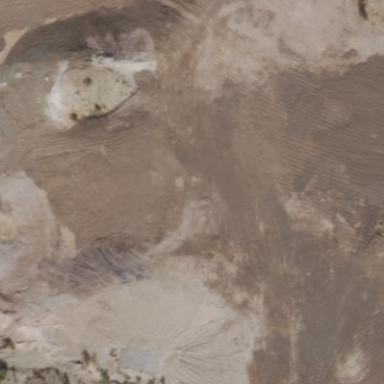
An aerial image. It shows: Quarry area.